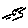
Label: zigzag